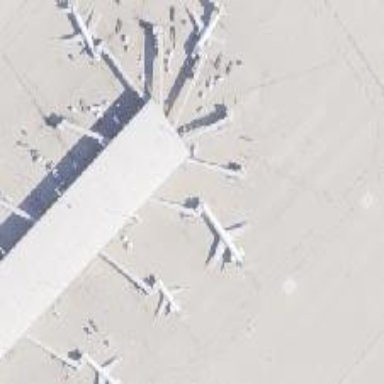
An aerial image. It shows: Airport gate.